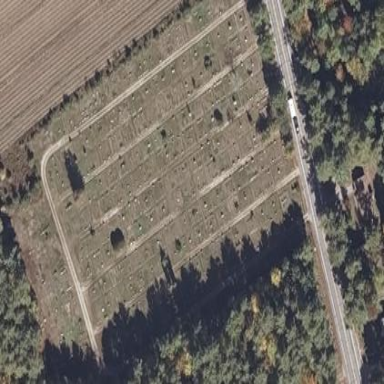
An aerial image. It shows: Cemetery.